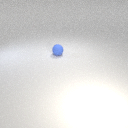
small blue rubber sphere